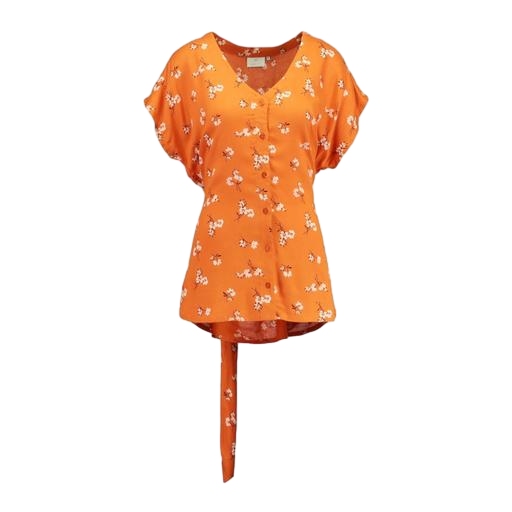
orange baby print blouse, orange fwrd exclusive top, orange hibiscus shirt, white background